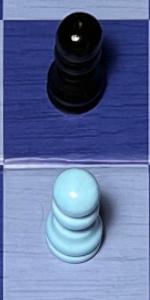
Label: Pawn_White